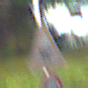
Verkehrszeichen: ViehtriebLinks
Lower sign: Geschwindigkeit50
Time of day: Night
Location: Outdoor (Suburban)
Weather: PartlyCloudy
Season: NotSpecified
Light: Artificial